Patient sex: M
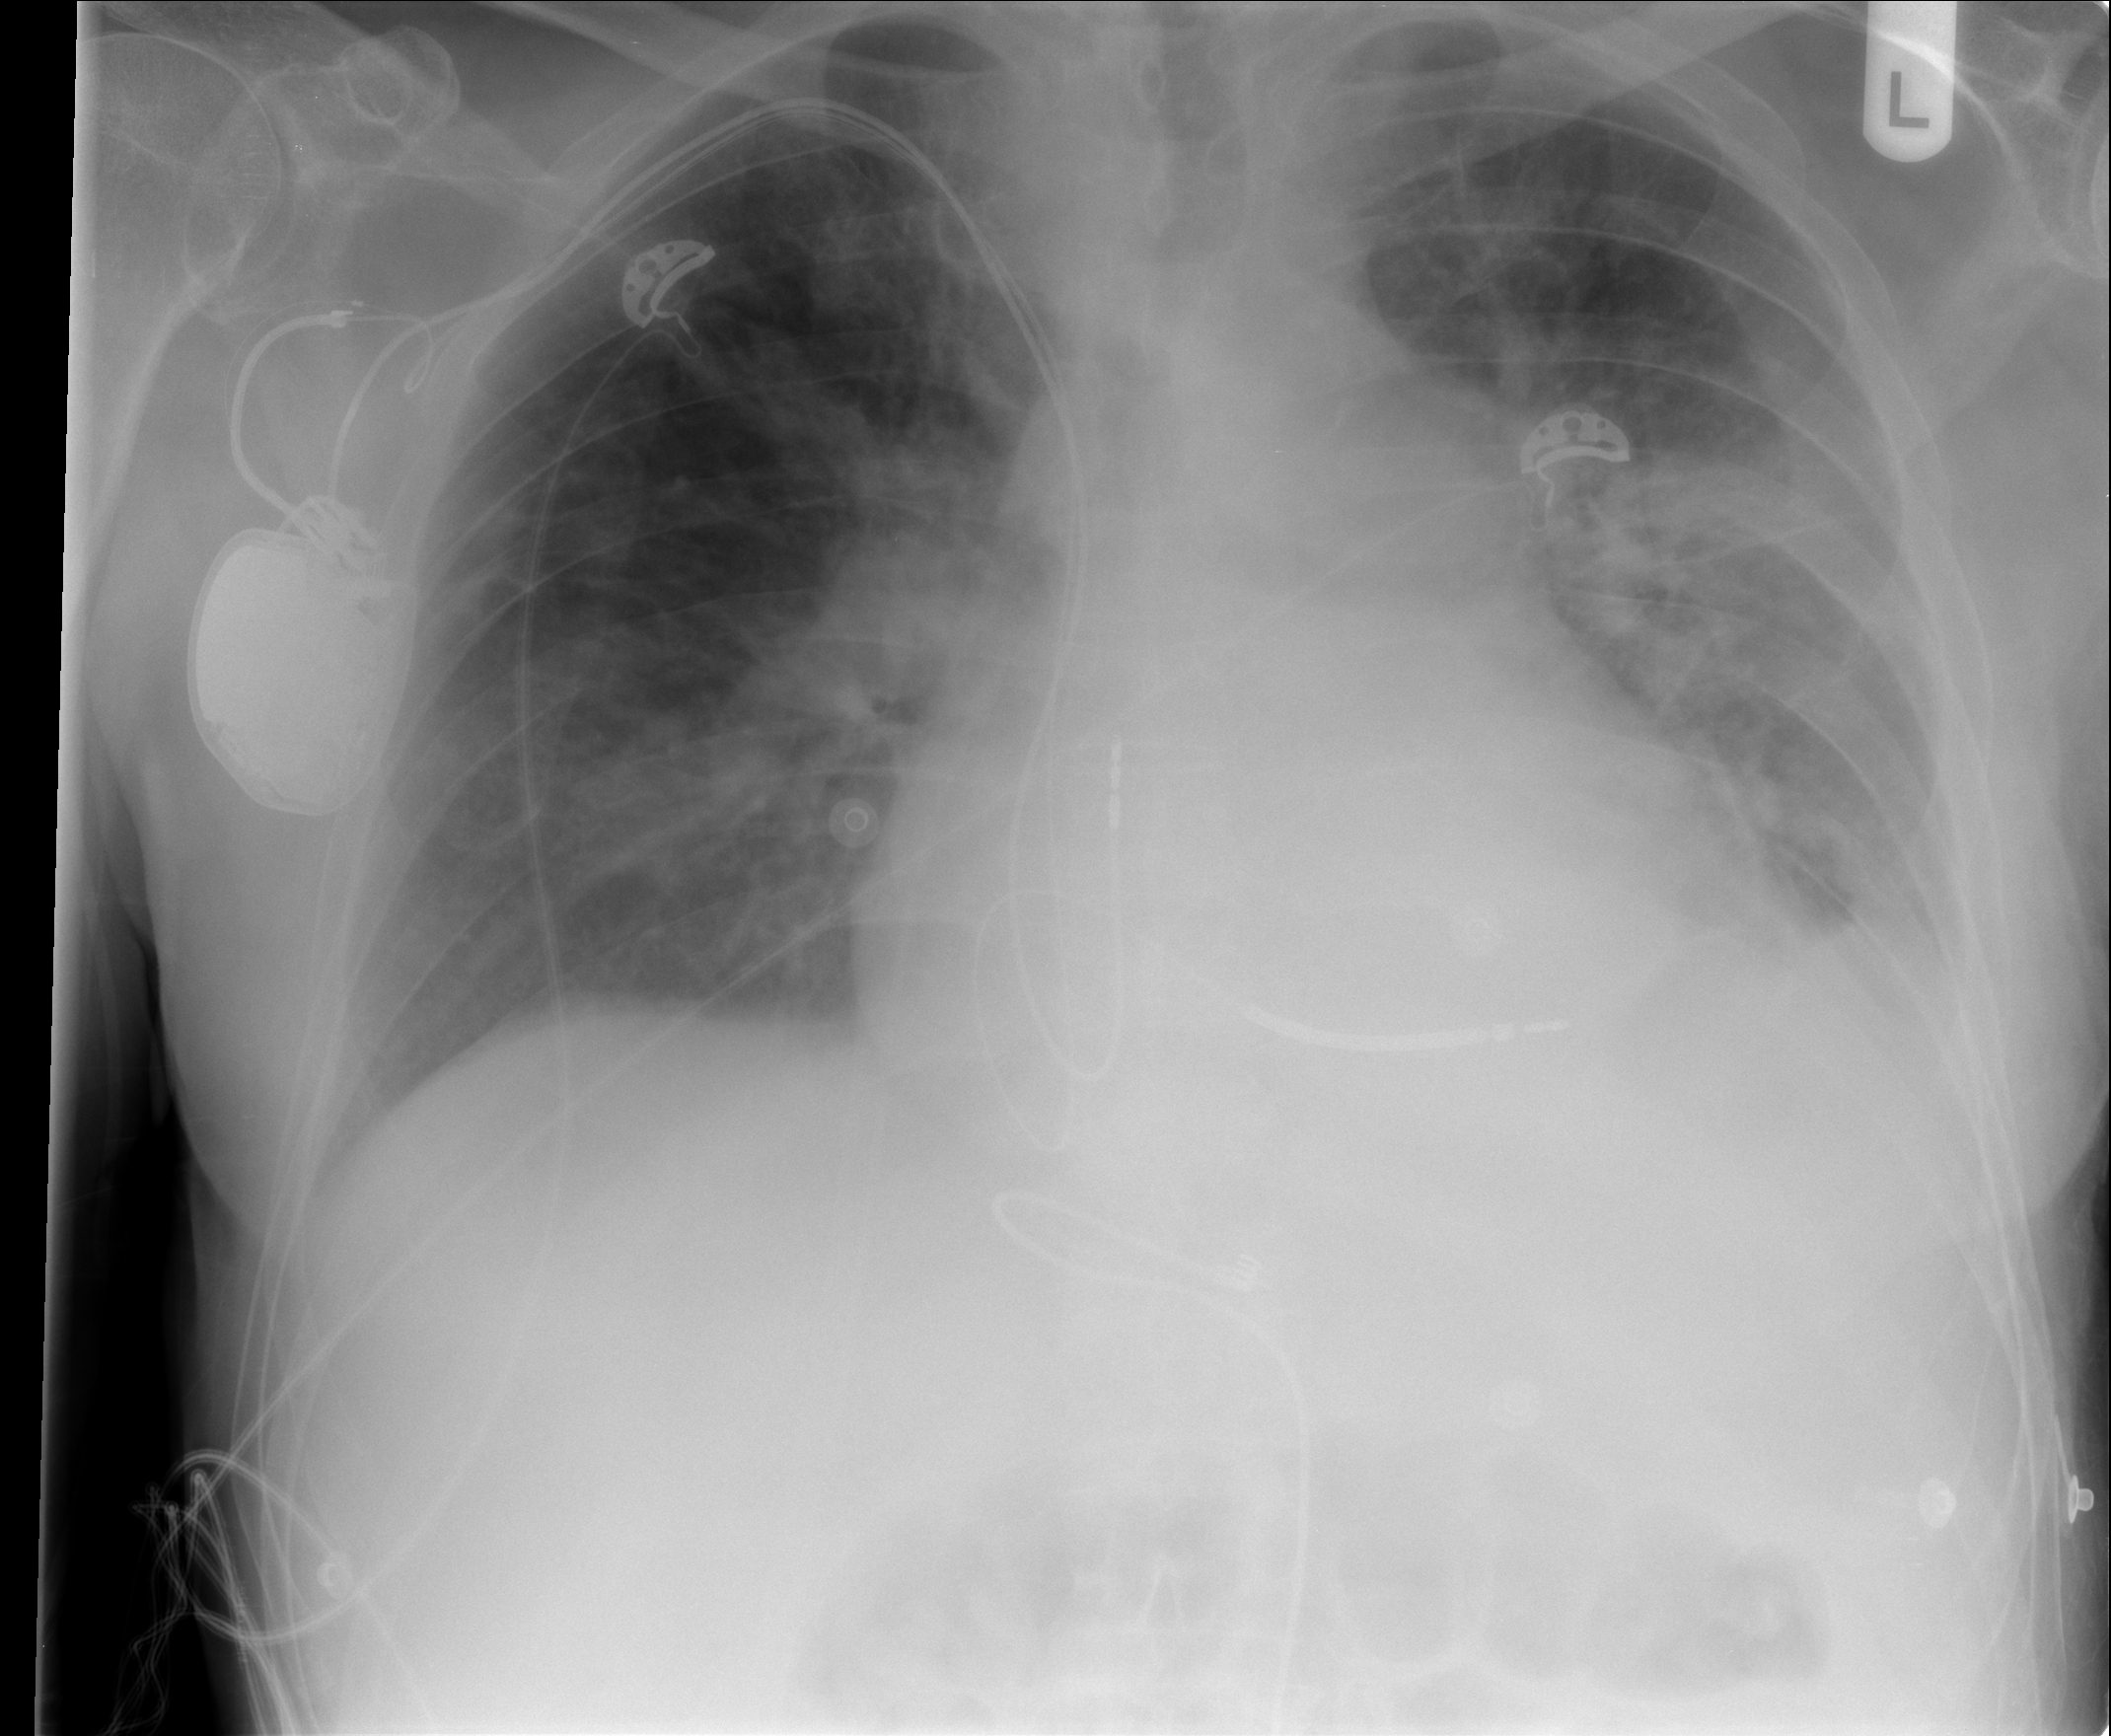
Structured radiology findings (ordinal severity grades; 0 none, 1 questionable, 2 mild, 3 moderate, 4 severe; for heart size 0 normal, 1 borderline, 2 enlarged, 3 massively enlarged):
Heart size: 2
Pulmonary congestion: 2
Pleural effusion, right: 1
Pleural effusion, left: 2
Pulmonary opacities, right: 0
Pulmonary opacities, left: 1
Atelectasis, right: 2
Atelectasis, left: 2